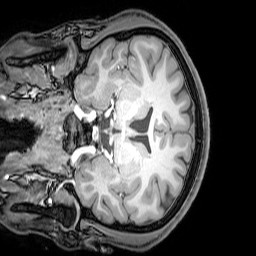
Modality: T1w
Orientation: coronal
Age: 22
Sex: male
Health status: healthy
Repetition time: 0.081 s
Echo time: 0.037 s